Question: Am trying to work with the 'div' tag but it comes out like this:

On the left, you can see that it doesn't reach as far as the right.I have tried it in four different browsers so this isn't a browser problem.
This is the html code:
'''
<!DOCTYPE html>
<html lang="en">
<head>
<meta charset="utf-8" />
<title>@page_title</title>
<style>
div {border: 3px solid black; width: 120%; margin: 1.2em; padding: 2em}
</style>
</head>
<body>
<div class="div">
<h1>@page_title</h1>
</div>
</body>
</html>
'''
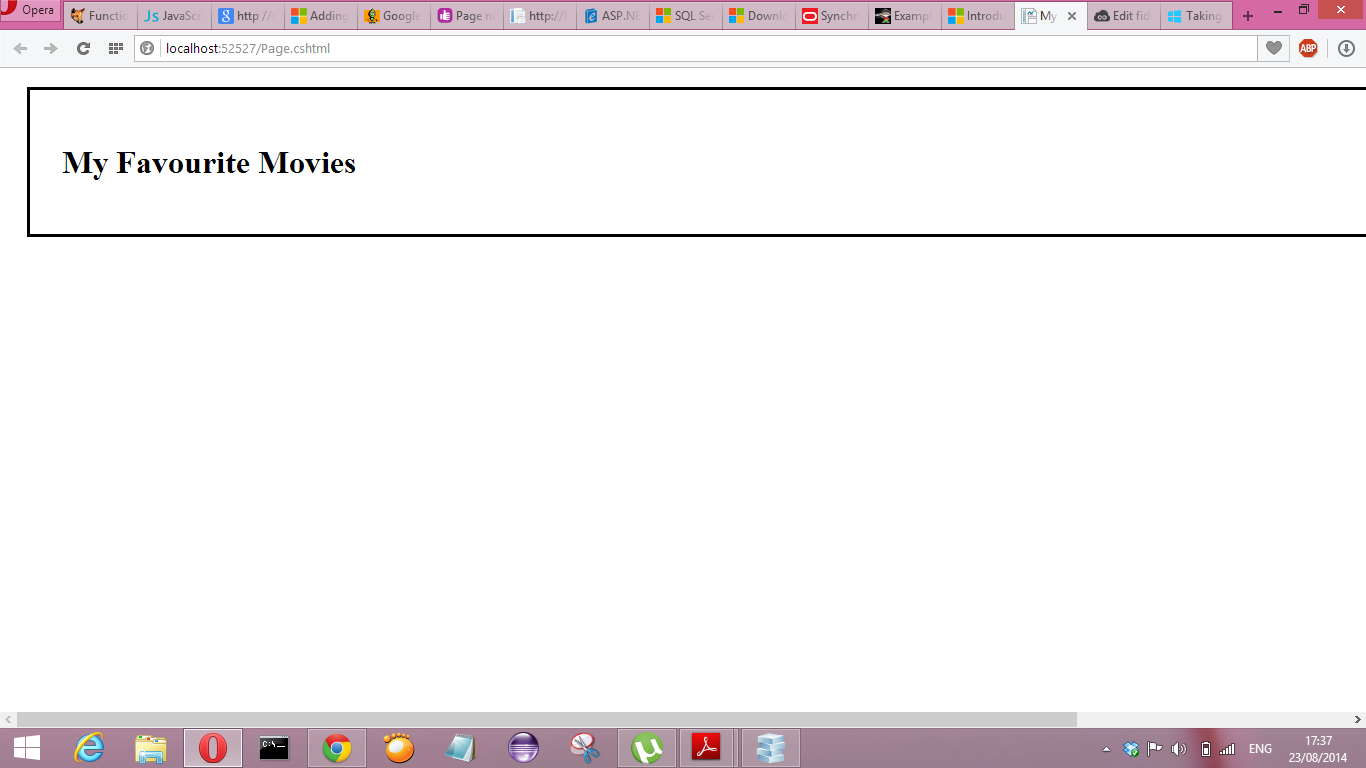
Answer: You're setting 'width' to '120%'? A block-level element is 100% of the parent by default so you don't need to change the width.
<URL>
'''
<div>
<h1>@page_title</h1>
</div>
'''
'''
div {
padding: 2em;
margin: 2em;
border: 3px solid black;
}
'''